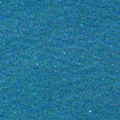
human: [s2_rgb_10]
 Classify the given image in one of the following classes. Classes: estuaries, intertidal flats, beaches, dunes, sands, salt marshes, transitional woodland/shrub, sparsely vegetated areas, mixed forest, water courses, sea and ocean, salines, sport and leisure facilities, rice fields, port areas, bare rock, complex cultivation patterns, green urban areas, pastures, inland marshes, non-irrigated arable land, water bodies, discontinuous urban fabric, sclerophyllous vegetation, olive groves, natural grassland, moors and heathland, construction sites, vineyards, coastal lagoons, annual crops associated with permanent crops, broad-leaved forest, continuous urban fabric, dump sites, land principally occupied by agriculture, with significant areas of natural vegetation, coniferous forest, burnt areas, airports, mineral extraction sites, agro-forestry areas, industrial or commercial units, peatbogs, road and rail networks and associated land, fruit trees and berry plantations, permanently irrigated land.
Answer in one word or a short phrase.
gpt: sea and ocean